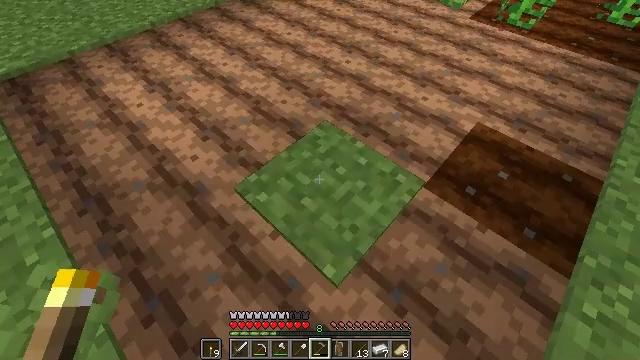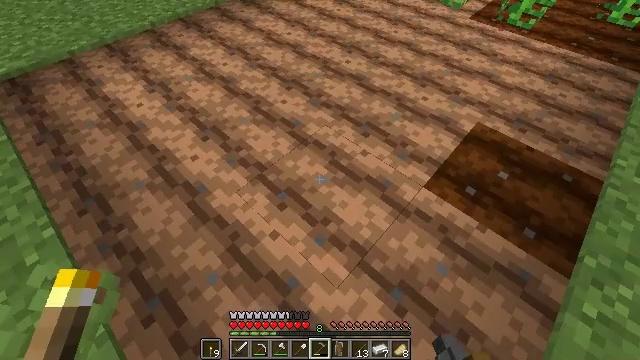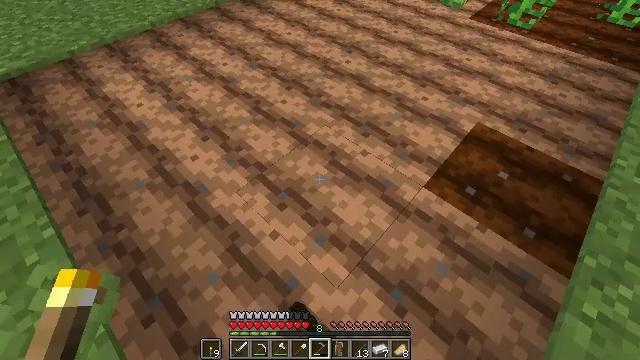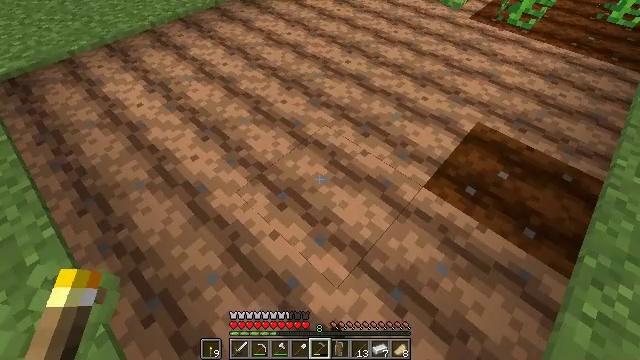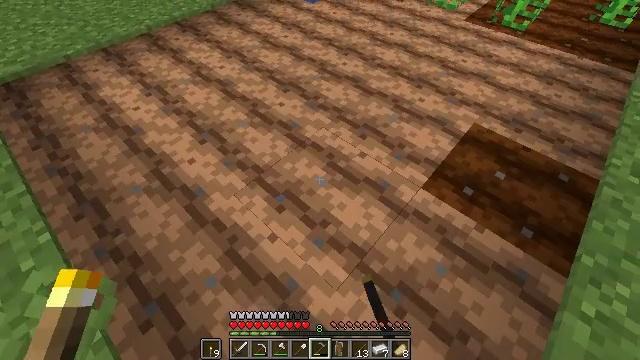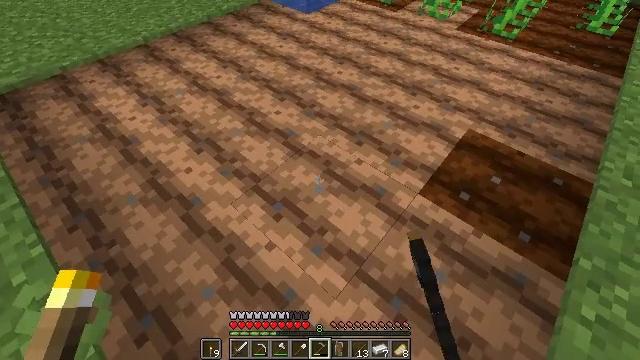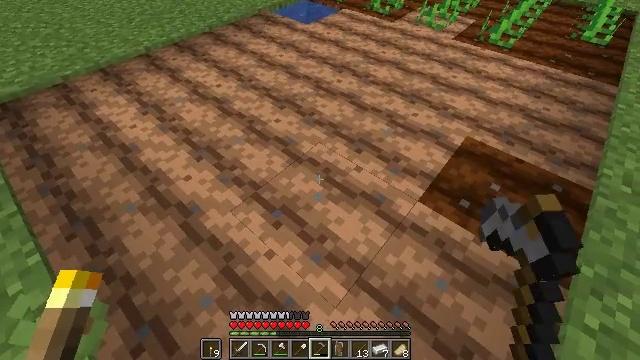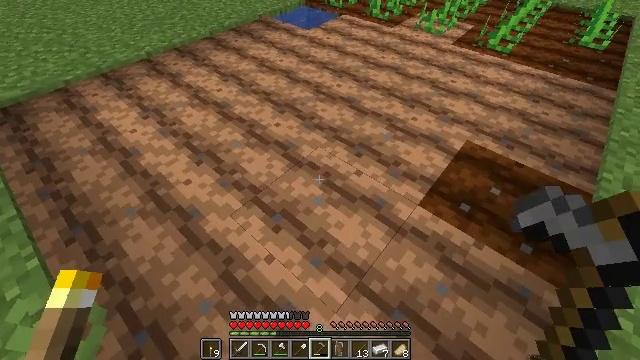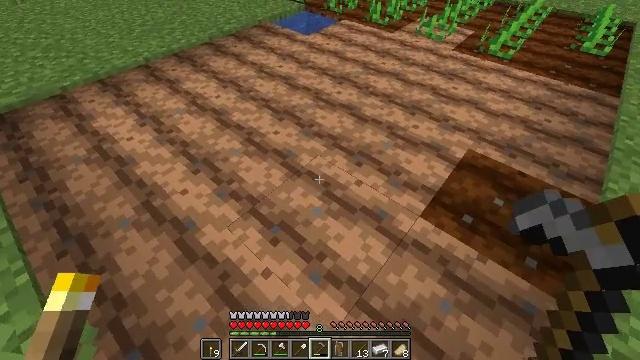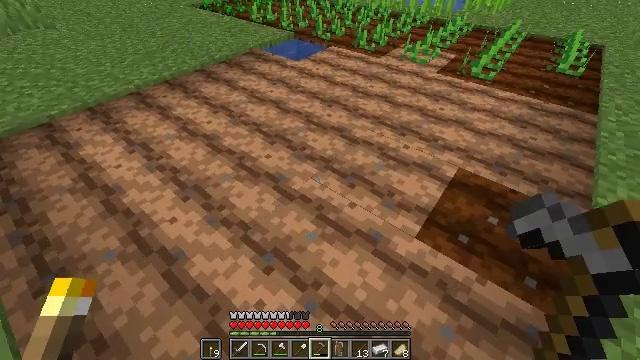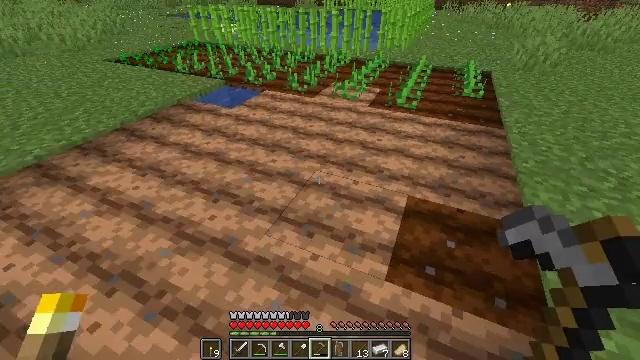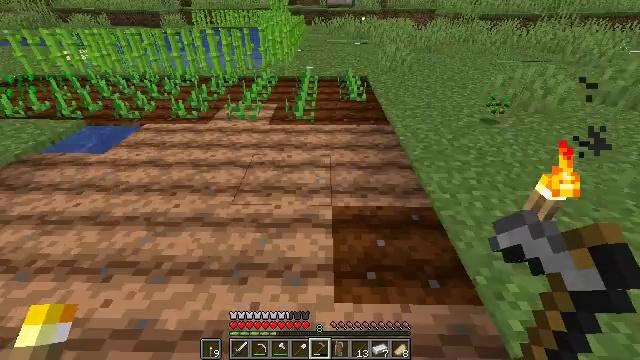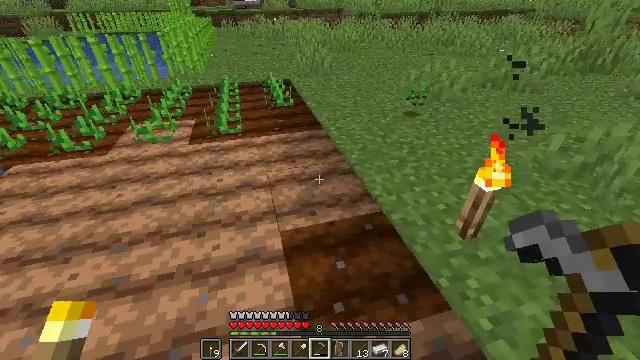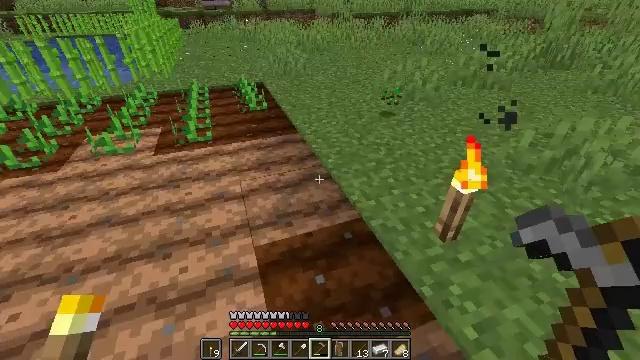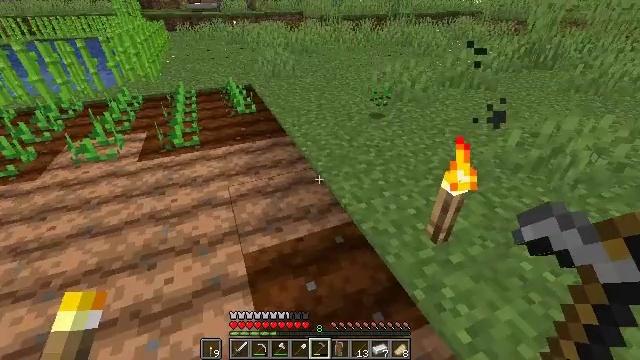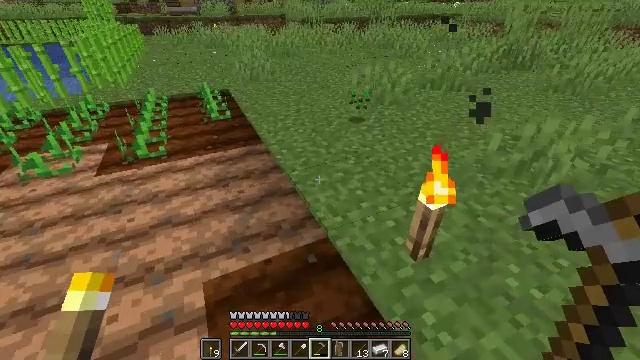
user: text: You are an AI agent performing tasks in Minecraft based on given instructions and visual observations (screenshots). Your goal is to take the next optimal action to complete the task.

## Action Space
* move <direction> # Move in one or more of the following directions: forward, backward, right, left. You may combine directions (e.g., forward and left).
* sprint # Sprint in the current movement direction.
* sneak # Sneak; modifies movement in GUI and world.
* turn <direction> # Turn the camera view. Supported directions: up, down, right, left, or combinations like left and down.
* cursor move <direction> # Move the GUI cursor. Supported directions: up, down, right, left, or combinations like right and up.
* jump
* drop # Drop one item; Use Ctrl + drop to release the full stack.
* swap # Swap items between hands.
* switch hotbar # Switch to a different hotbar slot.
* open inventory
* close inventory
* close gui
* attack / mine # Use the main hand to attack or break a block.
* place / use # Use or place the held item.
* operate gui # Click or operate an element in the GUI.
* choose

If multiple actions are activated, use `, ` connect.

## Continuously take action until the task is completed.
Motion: motion action
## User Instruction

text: Attack the torch to pick it up.
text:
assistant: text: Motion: use / place
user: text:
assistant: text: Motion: use / place
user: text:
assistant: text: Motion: use / place
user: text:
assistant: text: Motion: no_op
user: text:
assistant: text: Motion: turn right and up
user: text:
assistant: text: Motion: turn up
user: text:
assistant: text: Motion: no_op
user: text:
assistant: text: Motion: move forward
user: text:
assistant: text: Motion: move forward, turn right and up
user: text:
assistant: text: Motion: move forward, turn right and up
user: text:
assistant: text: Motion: move forward, turn right and up
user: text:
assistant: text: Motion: move forward and move right, turn right
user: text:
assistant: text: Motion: move forward and move right, turn right
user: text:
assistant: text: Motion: move forward and move right, turn right
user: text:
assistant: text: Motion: move forward and move right, turn right
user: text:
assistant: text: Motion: move forward and move right, turn right and down
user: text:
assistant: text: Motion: move forward and move right, turn right and down
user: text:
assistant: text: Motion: move forward and move right, turn left and down
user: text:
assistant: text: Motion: move right, turn left and down
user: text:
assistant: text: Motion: turn left and down, attack / mine
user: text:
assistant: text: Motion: turn left and down, attack / mine
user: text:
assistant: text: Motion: turn left, attack / mine
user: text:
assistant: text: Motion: turn left
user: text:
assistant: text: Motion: turn left and down
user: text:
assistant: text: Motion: no_op